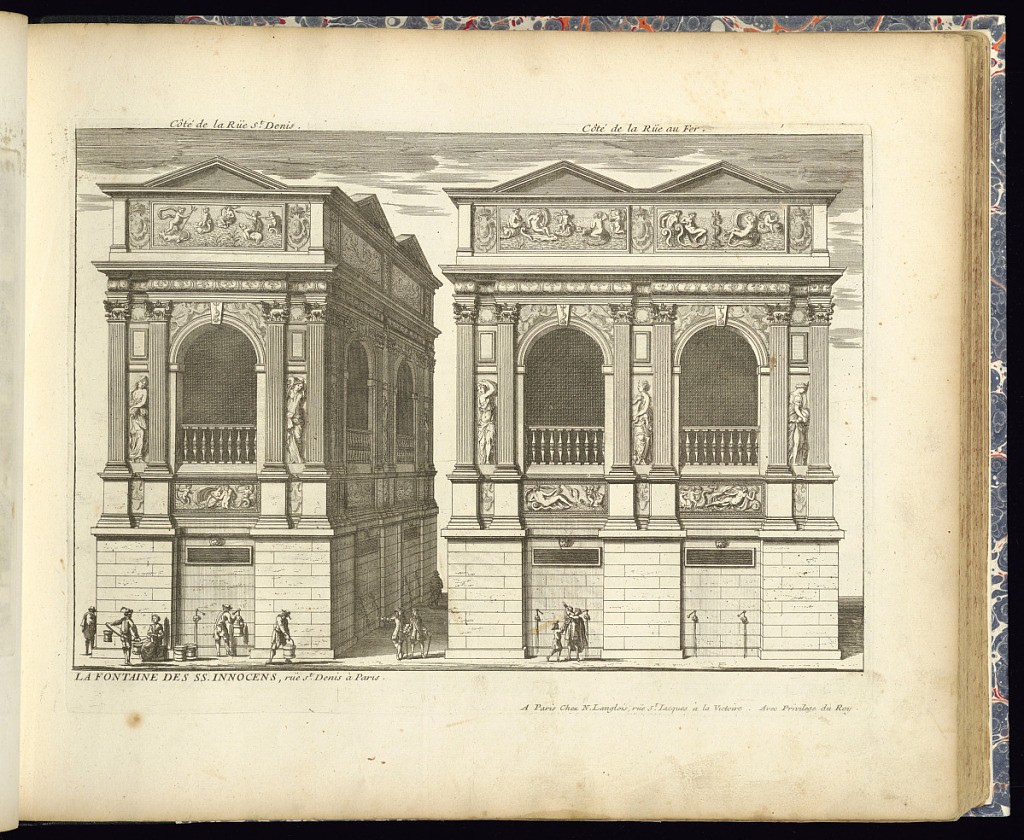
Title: LA FONTAINE DES SS. INNOCENS
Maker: Gabriel Perelle, French, 1604–1677
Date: late 17th century
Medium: Etching on laid paper
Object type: Print
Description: Two views (front and side) of the façades of the fountain of the Innocents from the rue de St. Denis (left) and rue au Fer (right) in Paris. The fountain is decorated with classical motifs, with an upper loggia supported by arches, balustrades, pilasters, nymphs, and water themed friezes above. Below, on the street level, taps where figures are filling up buckets. The plate is titled.